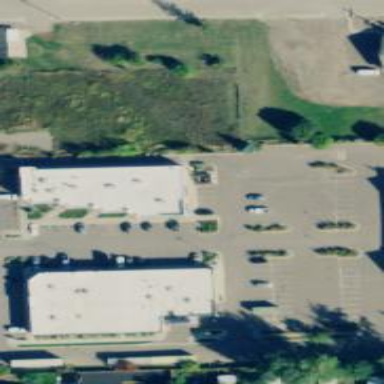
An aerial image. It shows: Fitness centre on leisure land.